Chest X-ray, PA view. Patient: 46 years old, sex F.
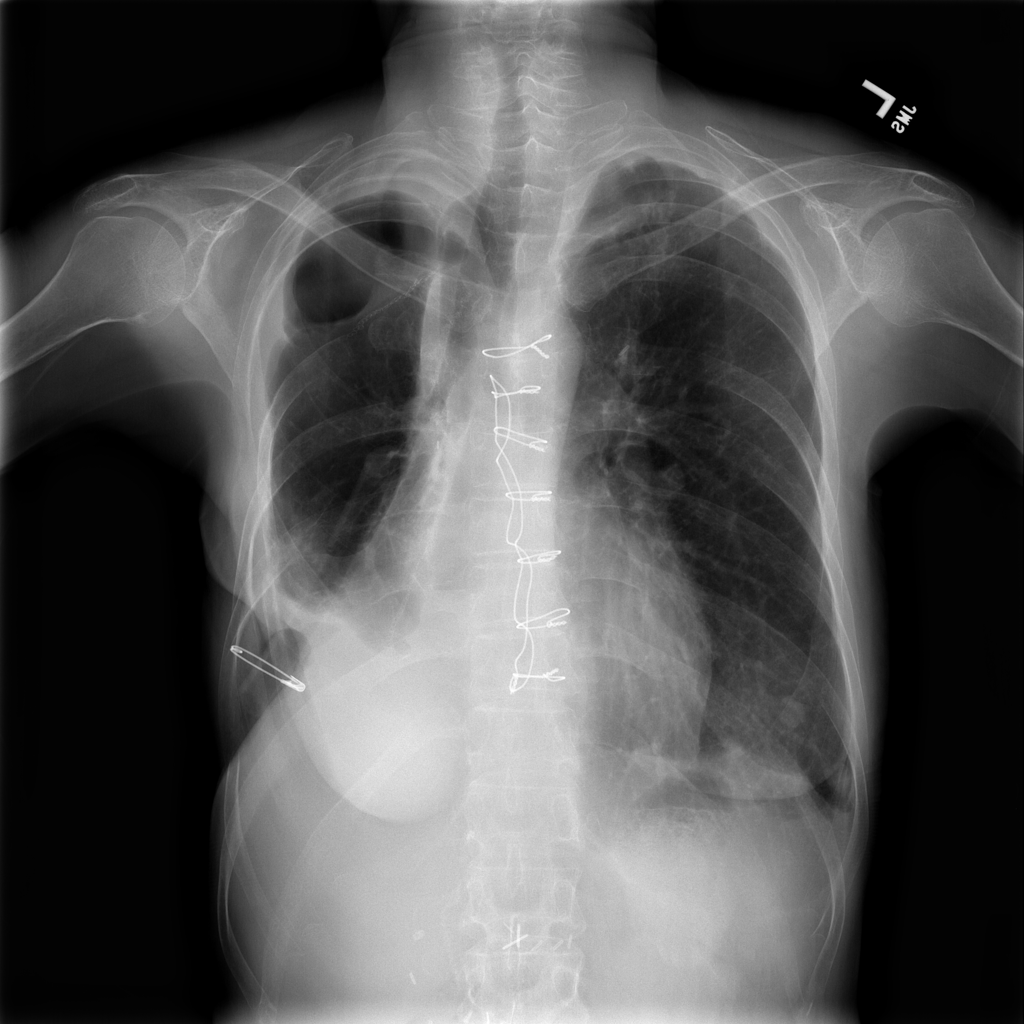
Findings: No Finding